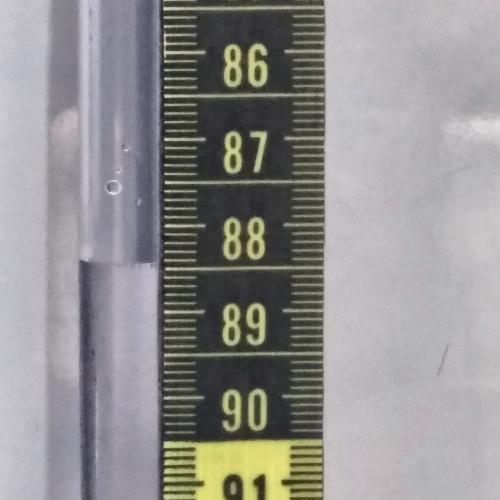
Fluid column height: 88.4 cm